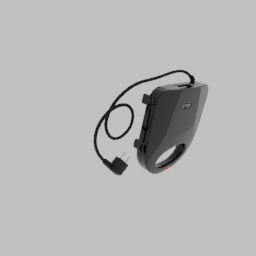
Label: appliances